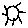
Label: sun